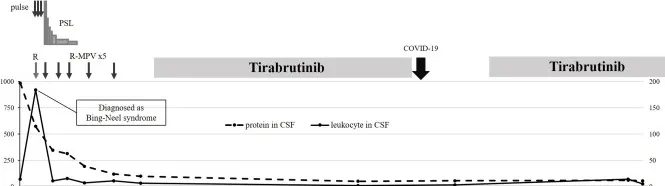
Clinical course of the patient after the diagnosis of Bing-Neel syndrome (BNS). CSF: cerebrospinal fluid; Ig: immunoglobulin; IVIG: intravenous immunoglobulin; PSL: prednisolone; R: rituximab; R-MPV: rituximab-methotrexate-procarbazine-vincristine; WBC: white blood cell.
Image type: chart (chart)